Question: this is what I started to make in twitter bootstrap..
I am new using this.. Can you help me to make a 2 split page inside the html
that the menu in header when scrolled down will not disappear ..
I made html codes below Thanks!!
'''
<!DOCTYPE html>
<html lang="en">
<head>
<meta http-equiv="Content-Type" content="text/html; charset=UTF-8">
<meta charset="utf-8">
<title>Teacher</title>
<link href="css/bootstrap.min.css" rel="stylesheet">
<style type="text/css">'
/* CSS used here will be applied after bootstrap.css */
body{
margin-top: 1px;
}
.divide-nav{
height: 80px;
background-color: #428bca;
}
.divide-text{
color:#fff;
line-height: 20px;
font-size:20px;
padding: 15px 0;
}
.affix {
top: 1px;
width:100%;
}
.filler{
min-height: 2000px;
}
.navbar-form {
padding-left: 0;
}
.navbar-collapse{
padding-left:0;
}
#footer {
height: 60px;
background-color: #f5f5f5;
}
</style>
<style type="text/css"></style>
</head>
<!-- HTML code from Bootply.com editor -->
<body>
<div class="divide-nav">
<div class="container">
<p class="divide-text"><img src ="musar-logo.png"></p>
</div>
</div>
<nav class="navbar navbar-default navbar-lower affix-top" role="navigation">
<div class="container">
<div class="collapse navbar-collapse collapse-buttons">
<form class="navbar-form navbar-left" role="search">
<button class="btn btn-success">Button</button>
<button class="btn btn-default">Button</button>
<button class="btn btn-default">Button</button>
<button class="btn btn-default">Button</button>
</form>
</div>
</div>
</nav>
<frameset cols="25%,*,25%">
<frame src="1.html">
<frame src="it.html">
<frame src="it.html">
</frameset>
<div class="container">
<div class="row">
<div class="filler"></div>
</div>
</div>
<div class="modal-body row">
<div class="col-md-6">
<!-- Your first column here -->
</div>
<div class="col-md-6">
<!-- Your second column here -->
</div>
</div>
<script type="text/javascript" src="js/jquery.min.js"></script>
<script type="text/javascript" src="js/bootstrap.min.js"></script>
<!-- JavaScript jQuery code from Bootply.com editor -->
<script type="text/javascript">
$(document).ready(function() {
$('.navbar-lower').affix({
offset: {top: 50}
});
});
</script>
<div id="footer">
<div class="container">
<p class="text-muted credit">Footer Trial</a></p>
</div>
</div>
</body>
</html>
'''
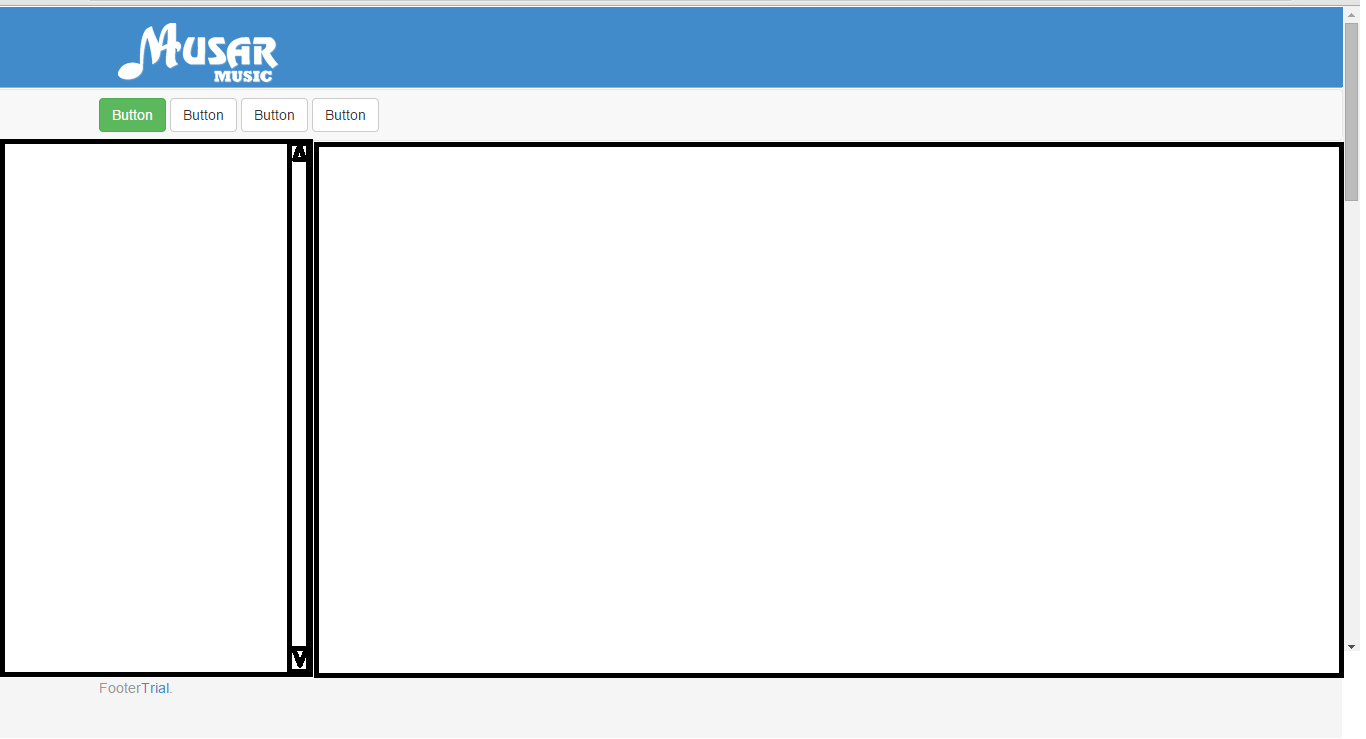
Answer: Expanding on the above answer, I put up a fiddle.
<URL>
'''
<title>Teacher</title>
<!-- HTML code from Bootply.com editor -->
<body>
<div class="divide-nav">
<div class="container">
<p class="divide-text"><img src ="musar-logo.png"></p>
</div>
</div>
<nav class="navbar navbar-default navbar-lower affix-top" role="navigation">
<div class="container">
<div class="collapse navbar-collapse collapse-buttons">
<form class="navbar-form navbar-left" role="search">
<button class="btn btn-success">Button</button>
<button class="btn btn-default">Button</button>
<button class="btn btn-default">Button</button>
<button class="btn btn-default">Button</button>
</form>
</div>
</div>
</nav>
<frameset cols="25%,*,25%">
<frame src="1.html">
<frame src="it.html">
<frame src="it.html">
</frameset>
<div class="row-fluid">
<div id="left" class="col-sm-4">
<div id="allYourContent" class= "col-sm-12">
</div>
</div>
<div id="right" class="col-sm-8">
<!--Body content-->
</div>
</div>
</div>
<div id="footer">
<div class="container">
<p class="text-muted credit">Footer Trial</a></p>
</div>
</div>
</body>
'''
If you want a fixed size and the left side to scroll use
'''
overflow:scroll
'''
in your css.
The two columns from above work, but until you add content or a size to them, they won't show up (see fiddle). I used
'''
class="col-sm-4" & class="col-sm-8"
'''
instead of "span" but it should be similar.
I didn't edit all of your code, but it looks generally like what you were trying to achieve.